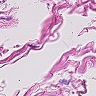
Metastatic tissue present: no